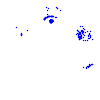
Particle: proton